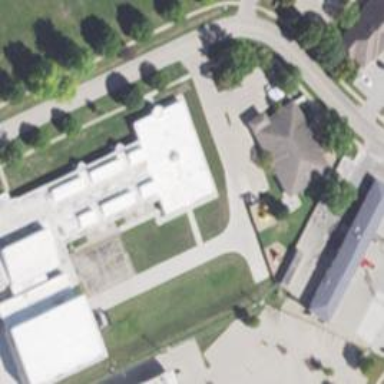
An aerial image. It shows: School building.